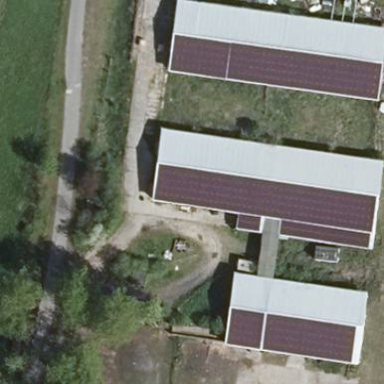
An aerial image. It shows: Gabled farm auxiliary building with the roof oriented along its structure.